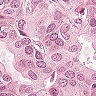
Metastatic tissue present: yes